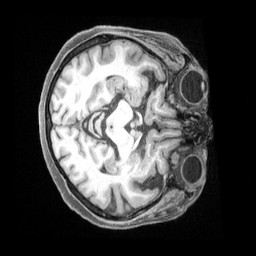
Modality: T1w
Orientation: axial
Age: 70
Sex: female
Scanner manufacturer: siemens
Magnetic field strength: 3 T
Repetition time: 2.5 s
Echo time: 0.00222 s